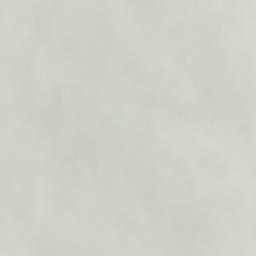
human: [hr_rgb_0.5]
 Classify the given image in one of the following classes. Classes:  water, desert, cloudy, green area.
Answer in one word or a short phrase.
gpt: cloudy